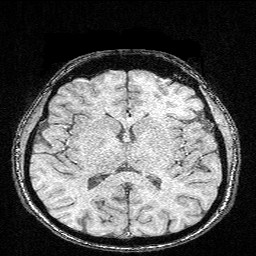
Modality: FLASH
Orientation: coronal
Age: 29
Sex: male